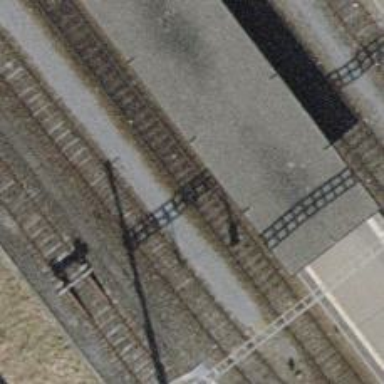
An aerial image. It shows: Railway stop with public transport stop position.